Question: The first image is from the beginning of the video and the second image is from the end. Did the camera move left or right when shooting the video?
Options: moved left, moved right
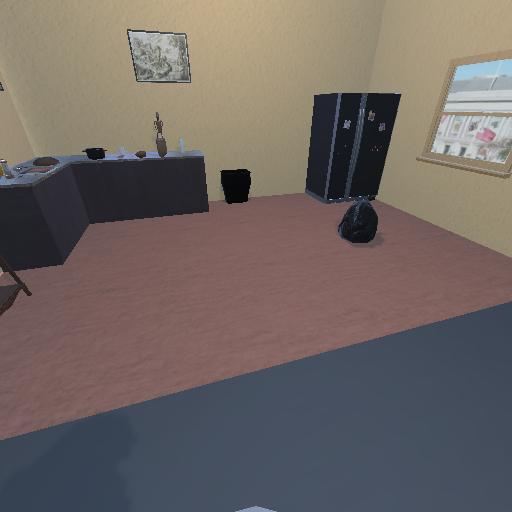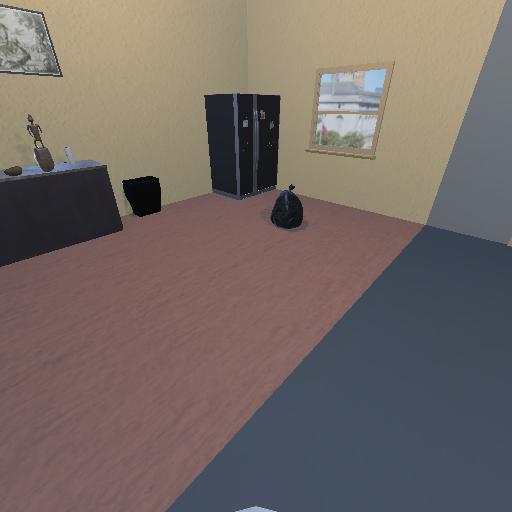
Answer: moved left